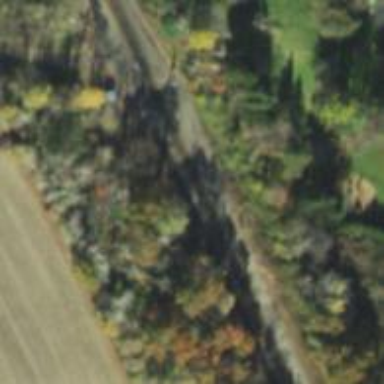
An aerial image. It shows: Railway track.